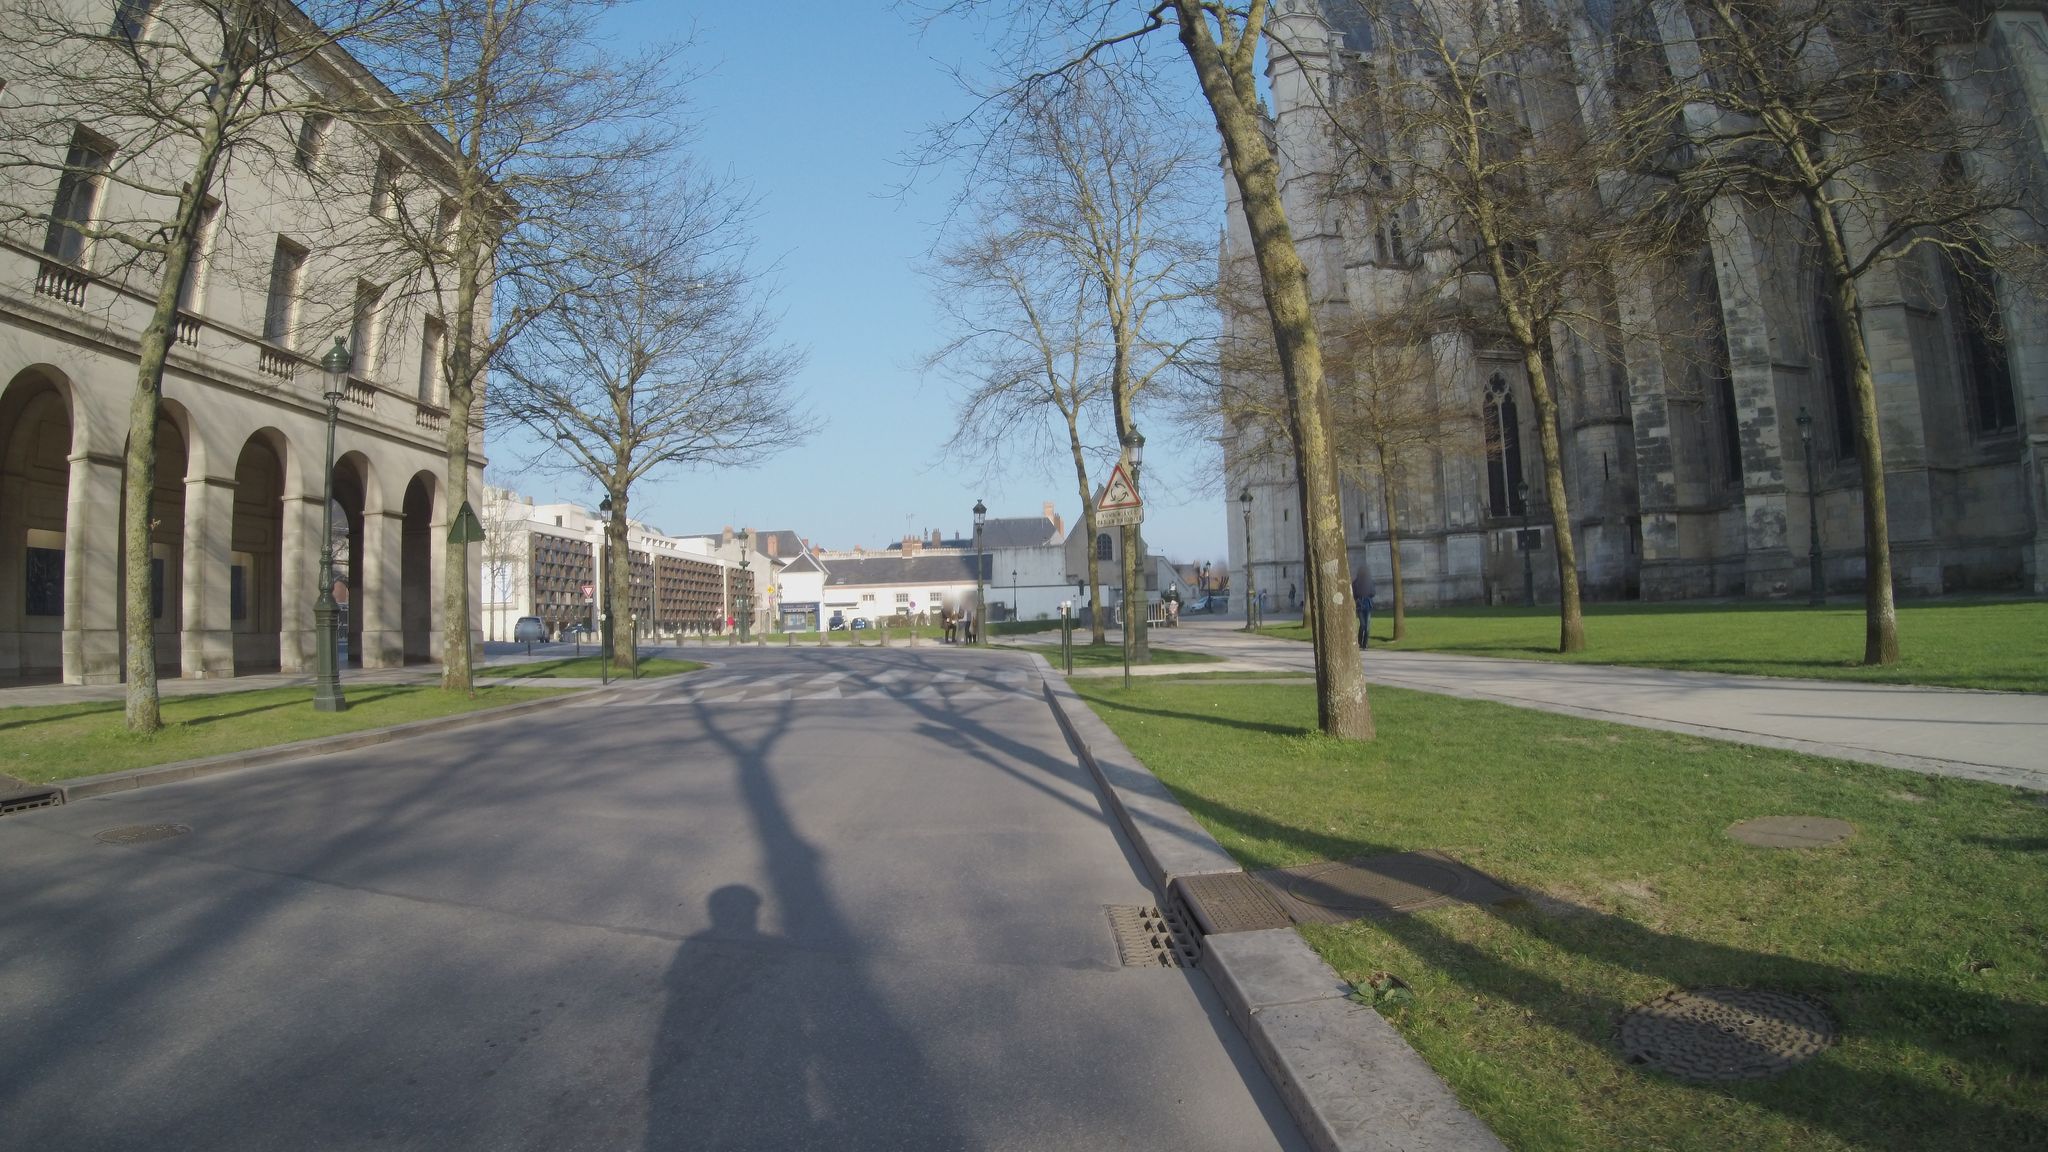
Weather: clear
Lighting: day
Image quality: good
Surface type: cycling surface
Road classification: tertiary, living_street
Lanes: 2
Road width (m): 6
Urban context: urban centre
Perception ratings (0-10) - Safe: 8.01, Lively: 9.12, Beautiful: 8.72, Boring: 7.56, Depressing: 6.34, Wealthy: 6.78